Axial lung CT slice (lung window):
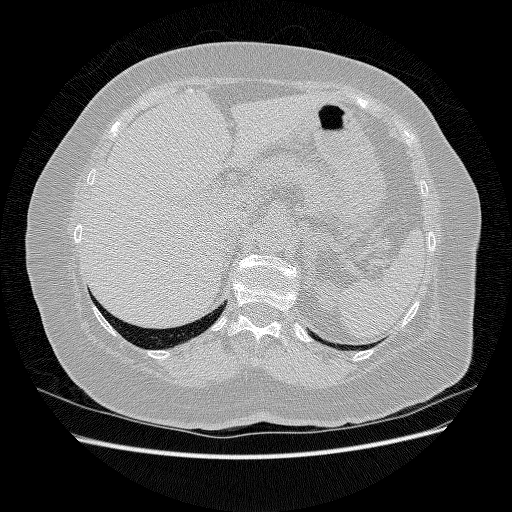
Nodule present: no